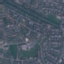
Land use / land cover: Residential